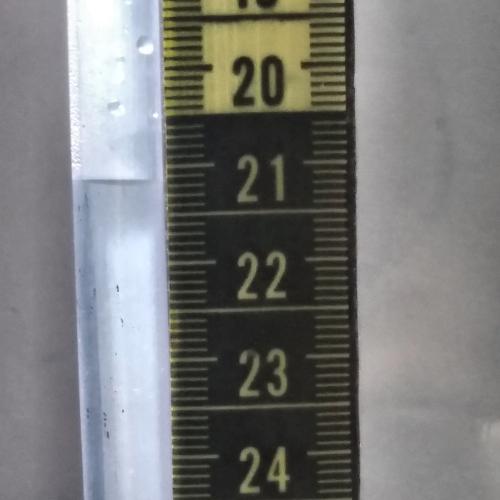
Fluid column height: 21.2 cm